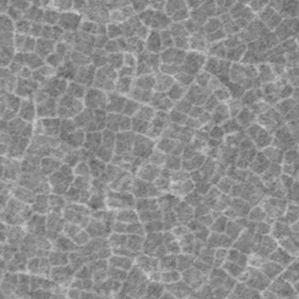
Label: frost